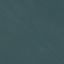
Land use / land cover class: SeaLake